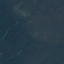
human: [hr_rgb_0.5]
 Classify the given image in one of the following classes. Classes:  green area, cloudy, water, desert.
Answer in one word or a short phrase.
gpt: green area